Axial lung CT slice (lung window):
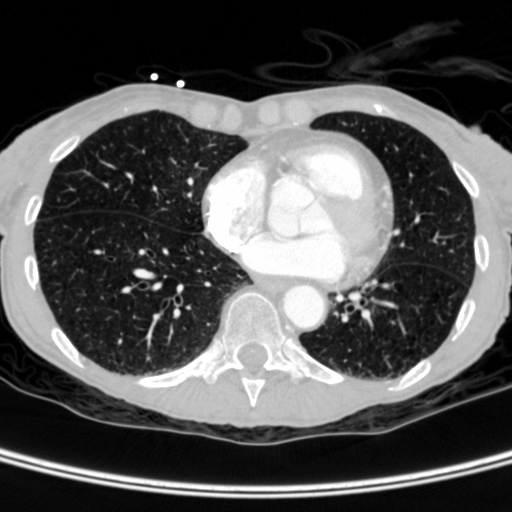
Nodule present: no